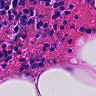
Metastatic tissue present: no